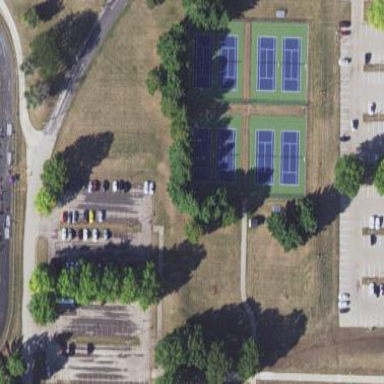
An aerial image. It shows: Sports centre with tennis facilities enclosed by fence.